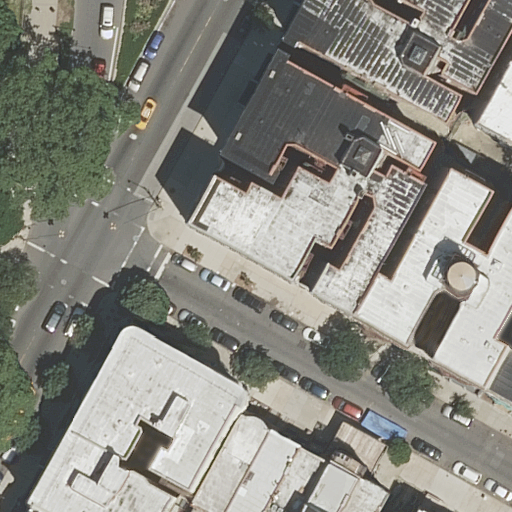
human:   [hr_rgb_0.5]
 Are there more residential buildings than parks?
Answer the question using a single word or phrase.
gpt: yes

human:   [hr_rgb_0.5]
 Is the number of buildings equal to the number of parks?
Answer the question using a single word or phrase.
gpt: no

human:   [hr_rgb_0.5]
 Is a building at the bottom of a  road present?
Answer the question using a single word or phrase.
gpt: yes

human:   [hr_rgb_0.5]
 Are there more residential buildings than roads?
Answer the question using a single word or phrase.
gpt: yes

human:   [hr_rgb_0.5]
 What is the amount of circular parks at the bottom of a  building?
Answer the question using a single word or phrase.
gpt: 0

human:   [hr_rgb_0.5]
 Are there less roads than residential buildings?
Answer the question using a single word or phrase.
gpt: yes

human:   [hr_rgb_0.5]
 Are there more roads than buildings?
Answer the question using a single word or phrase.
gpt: no

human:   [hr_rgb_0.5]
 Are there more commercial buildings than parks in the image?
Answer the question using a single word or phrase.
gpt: no

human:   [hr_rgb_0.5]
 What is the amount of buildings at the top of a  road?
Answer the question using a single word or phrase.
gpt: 4

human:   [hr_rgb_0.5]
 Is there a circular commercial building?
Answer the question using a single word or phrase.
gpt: no

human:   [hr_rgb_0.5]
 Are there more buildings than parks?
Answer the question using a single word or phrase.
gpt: yes

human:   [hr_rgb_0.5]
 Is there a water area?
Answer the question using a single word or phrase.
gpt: no

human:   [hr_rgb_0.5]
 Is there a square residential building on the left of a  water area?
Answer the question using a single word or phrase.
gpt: no

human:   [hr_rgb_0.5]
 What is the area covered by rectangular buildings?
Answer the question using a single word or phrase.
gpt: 486m2

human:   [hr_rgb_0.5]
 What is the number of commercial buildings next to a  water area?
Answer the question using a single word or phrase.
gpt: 0

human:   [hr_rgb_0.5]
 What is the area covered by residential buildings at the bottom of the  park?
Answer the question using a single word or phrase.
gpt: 546m2

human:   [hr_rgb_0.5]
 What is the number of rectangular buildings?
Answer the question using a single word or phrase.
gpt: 8

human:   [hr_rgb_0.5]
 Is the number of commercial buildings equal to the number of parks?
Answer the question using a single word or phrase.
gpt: no

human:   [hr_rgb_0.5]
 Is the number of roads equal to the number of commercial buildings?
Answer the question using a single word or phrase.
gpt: no

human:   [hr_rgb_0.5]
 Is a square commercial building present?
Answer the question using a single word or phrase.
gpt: no

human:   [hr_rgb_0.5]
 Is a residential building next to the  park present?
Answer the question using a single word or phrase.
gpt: yes

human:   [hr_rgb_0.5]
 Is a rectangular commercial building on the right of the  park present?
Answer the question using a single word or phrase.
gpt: no

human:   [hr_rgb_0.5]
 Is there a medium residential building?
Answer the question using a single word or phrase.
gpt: yes

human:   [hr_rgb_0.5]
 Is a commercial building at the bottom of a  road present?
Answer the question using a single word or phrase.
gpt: no

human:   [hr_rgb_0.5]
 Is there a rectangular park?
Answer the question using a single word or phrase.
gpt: yes

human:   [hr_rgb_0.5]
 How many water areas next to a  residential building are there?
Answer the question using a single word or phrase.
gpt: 0

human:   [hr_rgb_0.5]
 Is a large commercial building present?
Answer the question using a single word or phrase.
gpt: no

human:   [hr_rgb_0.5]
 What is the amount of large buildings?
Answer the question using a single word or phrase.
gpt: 1

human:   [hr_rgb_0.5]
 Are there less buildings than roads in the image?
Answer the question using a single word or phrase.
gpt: no

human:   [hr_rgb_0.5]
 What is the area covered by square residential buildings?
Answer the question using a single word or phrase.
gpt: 0m2

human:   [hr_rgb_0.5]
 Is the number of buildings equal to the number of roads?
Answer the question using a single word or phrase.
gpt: no

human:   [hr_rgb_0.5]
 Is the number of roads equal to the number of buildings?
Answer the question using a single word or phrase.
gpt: no

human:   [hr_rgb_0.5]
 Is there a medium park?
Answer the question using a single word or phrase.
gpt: no

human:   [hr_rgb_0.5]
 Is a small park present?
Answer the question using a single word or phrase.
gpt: no

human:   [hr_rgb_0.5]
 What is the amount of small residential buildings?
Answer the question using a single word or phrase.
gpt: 7

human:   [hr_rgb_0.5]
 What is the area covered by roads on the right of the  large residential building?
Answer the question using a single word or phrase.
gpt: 0m2